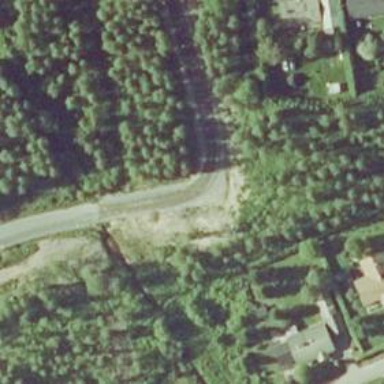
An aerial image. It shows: Cycleway.